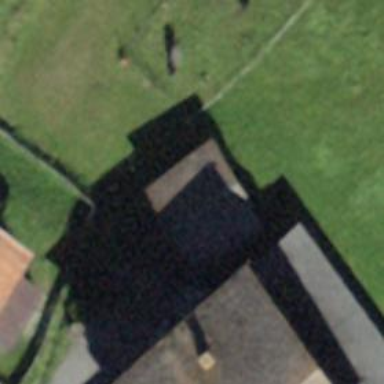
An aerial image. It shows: Building with tile roof.